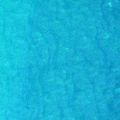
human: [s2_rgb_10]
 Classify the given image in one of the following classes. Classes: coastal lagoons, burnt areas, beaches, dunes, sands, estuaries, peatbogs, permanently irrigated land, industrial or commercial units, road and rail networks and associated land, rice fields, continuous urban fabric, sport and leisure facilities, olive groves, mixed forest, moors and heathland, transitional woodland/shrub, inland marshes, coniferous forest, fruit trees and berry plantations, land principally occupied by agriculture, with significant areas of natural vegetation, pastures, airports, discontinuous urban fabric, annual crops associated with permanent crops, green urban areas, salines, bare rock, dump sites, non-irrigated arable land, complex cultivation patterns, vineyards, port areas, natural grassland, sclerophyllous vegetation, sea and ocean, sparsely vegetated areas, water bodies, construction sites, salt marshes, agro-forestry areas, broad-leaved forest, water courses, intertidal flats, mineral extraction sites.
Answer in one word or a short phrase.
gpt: sea and ocean